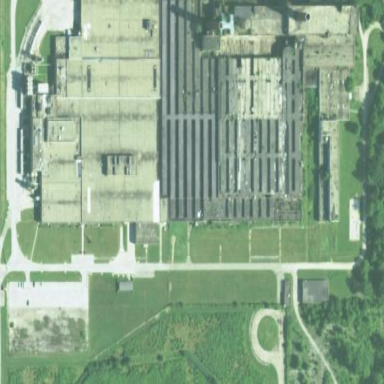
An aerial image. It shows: Historic factory.